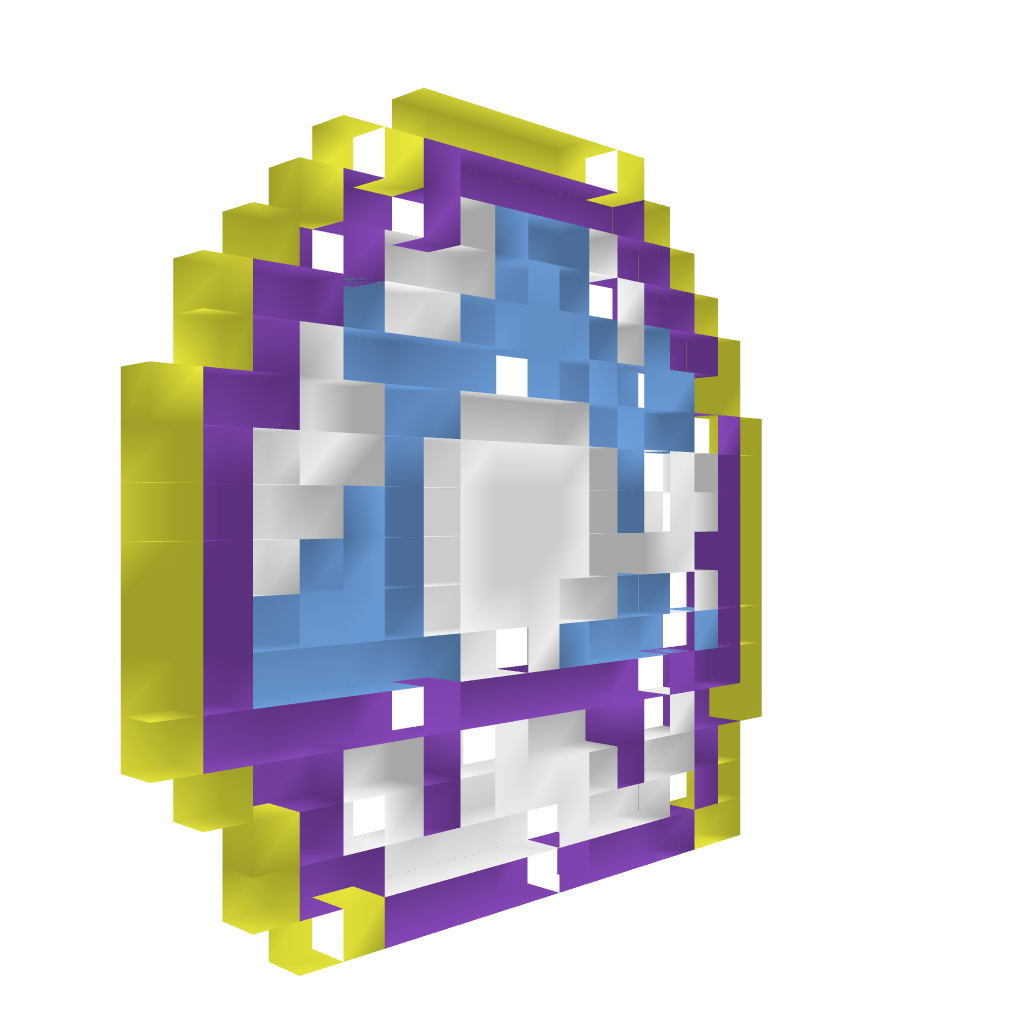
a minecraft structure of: Super Mario Blue Mushroom pixel art